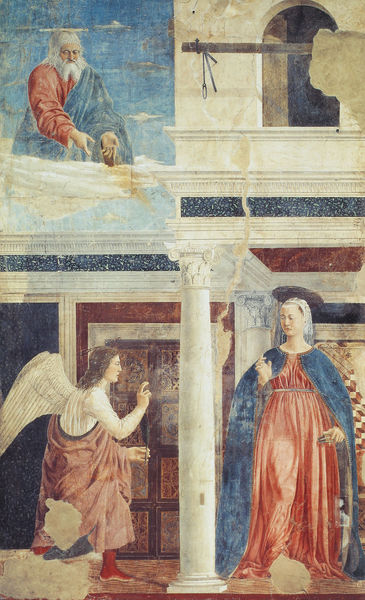
Titel: Ausmalung der Chorkapelle von S. Francesco in Arezzo
Künstler: Bicci di Lorenzo
Standort: Arezzo, S. Francesco, Chorkapelle (EU - I - Toskana)
Schlagwörter: blau, flügel, gott, himmel, mann, braun, fenster, frau, marmor, säule, tür, haus, rot, architektur, bibel, neues testament, mantel, mutter, vater, gotik, renaissance, engel, magd, italien, perspektive, türe, rundbogen, weib, kopftuch, zentralperspektive, jungfrau, kapitell, intarsien, heiligenschein, zimmermann, segen, tempel, fresko, basis, dorisch, maria, madonna, mutter gottes, christentum, fresco, purpur, verkündigung, gottesmutter, jonisch, inkrustation, gabriel, gottvater, maria verkündigung, unsere liebe frau, heilige maria, piero della francesca, anklopfen, porphyr, madonna mit dem kind, cimabue, beschädikungen, gottesgebärerin, maria von nazaret, hl. dreifaltigkeit